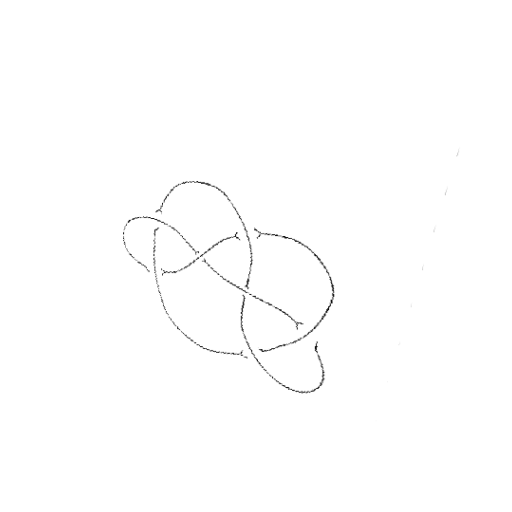
Crossing number: 7